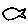
Label: fish